Question: I have the above CoreData scheme. How can i delete everything in it ? Is there an easy and quick way ?

Ok i try this
'''
func flushDatabase() {
if let moc = self.managedObjectContext{
moc.lock()
if let stores = persistentStoreCoordinator?.persistentStores as? [NSPersistentStore] {
for store in stores {
persistentStoreCoordinator?.removePersistentStore(store, error: nil)
if let path = store.URL?.path {
NSFileManager.defaultManager().removeItemAtPath(path, error: nil)
}
}
}
moc.unlock()
}
}
'''
But how i recreate the persistenStoreCoordinator ?
'''
class func deleteAllMinigames(context:NSManagedObjectContext) {
context.lock()
let fetchRequest = NSFetchRequest(entityName: "Minigame")
// fetchRequest.includesSubentities = true
// fetchRequest.includesPropertyValues = false
var error: NSError?
if let items = context.executeFetchRequest(fetchRequest, error: &error) as? [Minigame]{
for item in items {
if item.validateForDelete(&error){
context.deleteObject(item)
}else{
println(error?.localizedDescription)
}
}
}
context.unlock()
}
'''
When i trying to delete all minigames i get this. I tried to make all delete to rules to cacsade but its not working
'''
*Optional("The operation couldn't be completed. (Cocoa error 1560.)")
Optional("The operation couldn't be completed. (Cocoa error 1560.)")
Optional("The operation couldn't be completed. (Cocoa error 1560.)")
Optional("The operation couldn't be completed. (Cocoa error 1560.)")
Optional("The operation couldn't be completed. (Cocoa error 1560.)")
Optional("The operation couldn't be completed. (Cocoa error 1560.)")*
'''
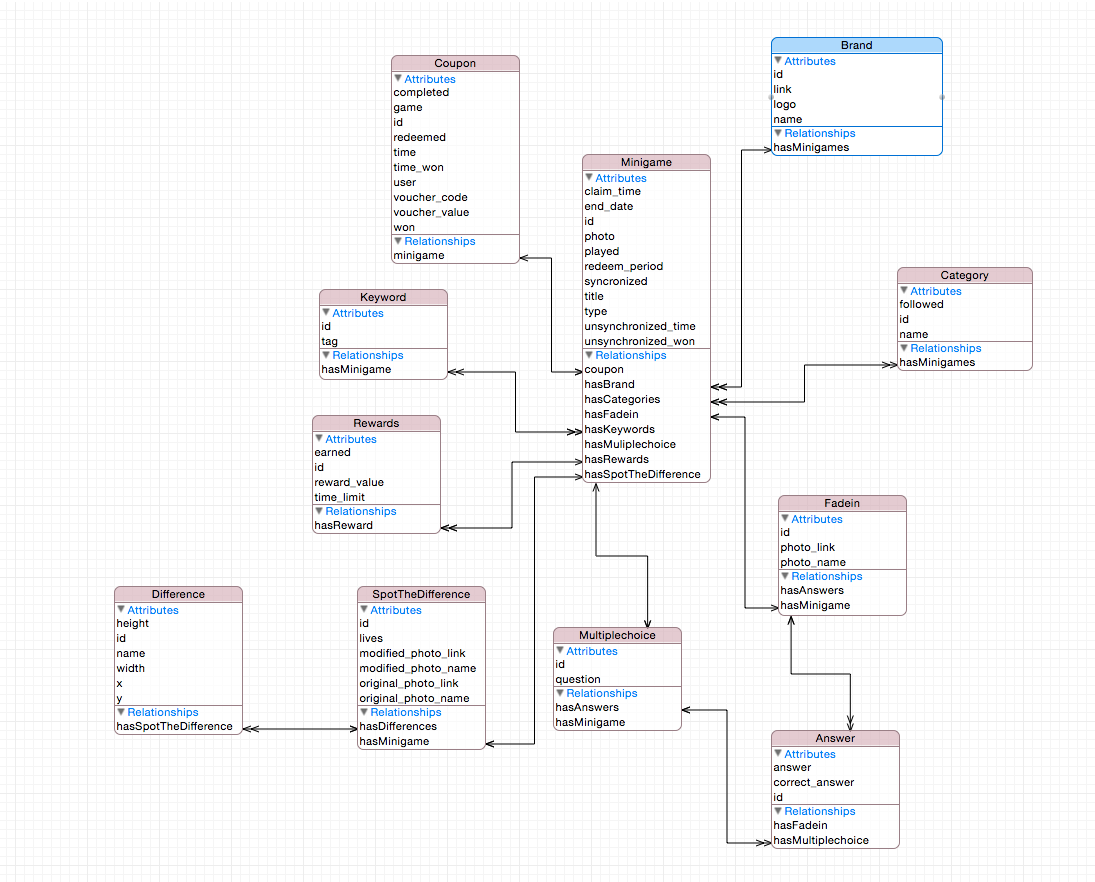
Answer: It means there's a mandatory property has been assigned nil. Either in your *.xcodatamodel check the "optional" box or when you are saving to the managedObjectContext make sure that your properties are filled in.
If you're getting further errors after changing your code to suit the two requirements try cleaning your build and delete the application from your iPhone Simulator/iPhone device. Your model change may conflict with the old model implementation.
Edit:
I almost forgot here's all the error codes that Core Data spits out: <URL> I had trouble with this before and I realised I unchecked the correct optional box. Such trouble finding out the problem. Good luck.